Question: I'm trying to figure out how I could make a similar layout as in Google plus timeline view.
There's an animation while scrolling in timeline and I really like it.
Any idea how to do that?

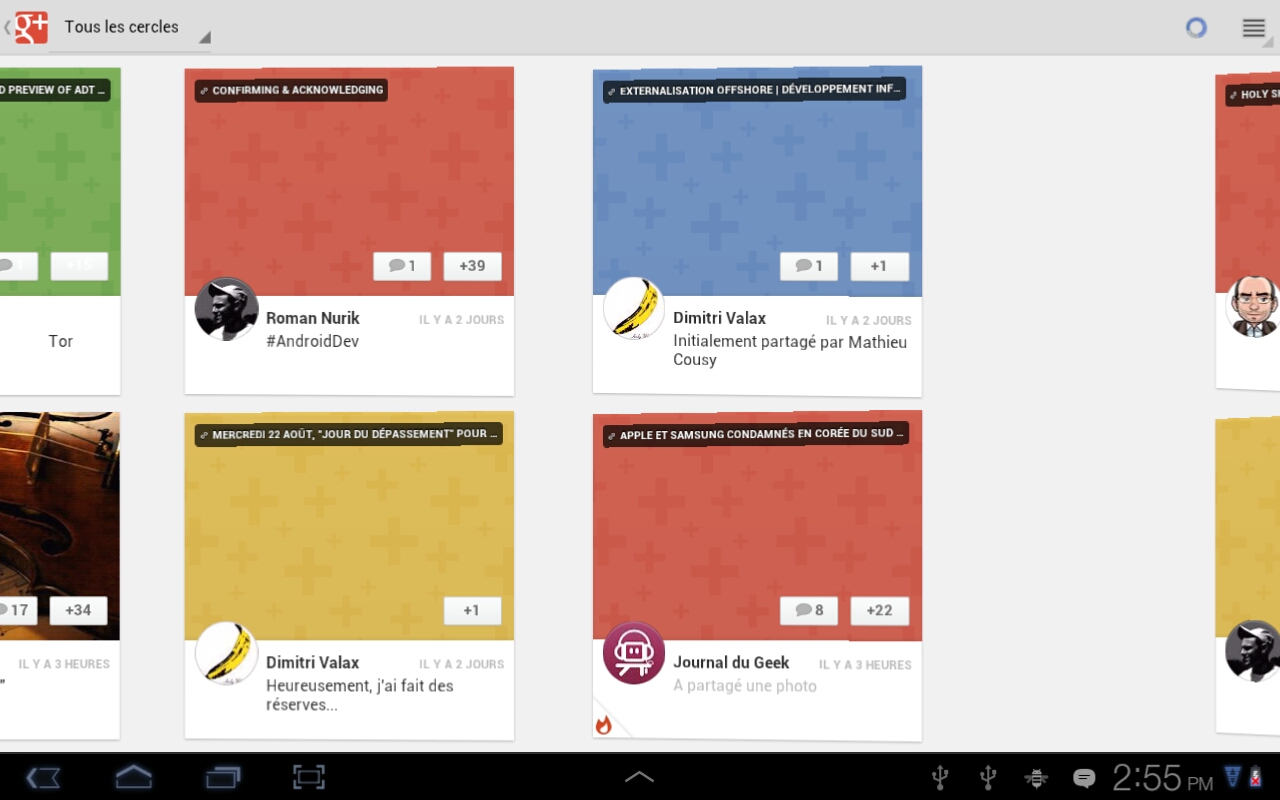
Answer: You need to set a TranslateAnimation to the view and that would do the trick for you.
'''
TranslateAnimation translateAnim = new TranslateAnimation(200, 0, 0, 0 );
//Use (0, 0, 200, 0 ) if you would like to animate this in a mobile device rather than a tab
listView.clearAnimation();
translateAnim.setDuration(500);
translateAnim.setFillBefore(true);
listView.startAnimation(translateAnim);
'''
Hope this helps :)